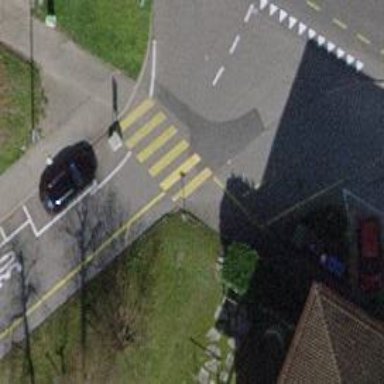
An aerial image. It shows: Asphalt footway with uncontrolled crossing and markings.